【题型】填空题　【知识点】立体几何　【难度】easy
边长为$3\sqrt{2}$的正四面体的一个顶点到对应顶面的距离为\underline{\quad\quad}．
【解答】
\textbf{【答案】}$2\sqrt{3}$

\vspace{0.3cm}
\textbf{【分析】}根据已知条件求解正四面体的高即可．

\vspace{0.3cm}
\textbf{【详解】}边长为$3\sqrt{2}$的正四面体的一个顶点到对应顶面的距离，就是正四面体的高，

如图$O$为底面$\triangle BCD$的内心，则$AO\perp$平面$BCD$，

又$BO=\dfrac{2}{3}\times\sqrt{(3\sqrt{2})^2-\left(\dfrac{3\sqrt{2}}{2}\right)^2}=\sqrt{6}$，所以$AO=\sqrt{(3\sqrt{2})^2-(\sqrt{6})^2}=2\sqrt{3}$．

故答案为：$2\sqrt{3}$．
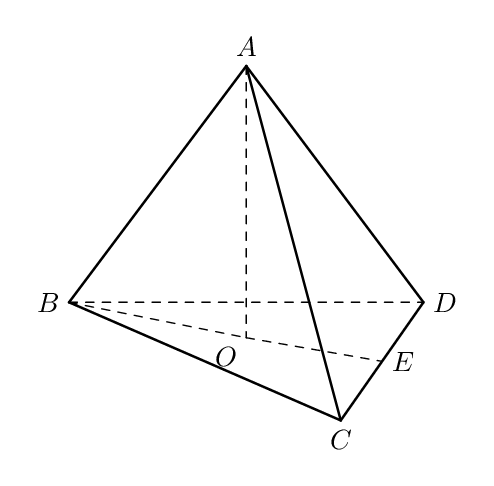